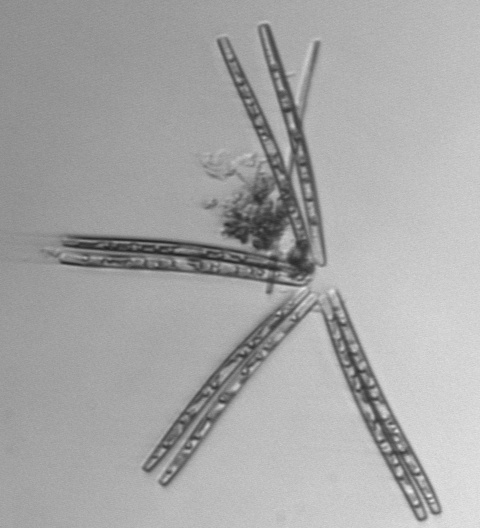
Label: Thalassionema